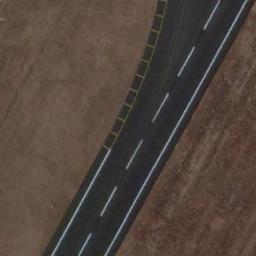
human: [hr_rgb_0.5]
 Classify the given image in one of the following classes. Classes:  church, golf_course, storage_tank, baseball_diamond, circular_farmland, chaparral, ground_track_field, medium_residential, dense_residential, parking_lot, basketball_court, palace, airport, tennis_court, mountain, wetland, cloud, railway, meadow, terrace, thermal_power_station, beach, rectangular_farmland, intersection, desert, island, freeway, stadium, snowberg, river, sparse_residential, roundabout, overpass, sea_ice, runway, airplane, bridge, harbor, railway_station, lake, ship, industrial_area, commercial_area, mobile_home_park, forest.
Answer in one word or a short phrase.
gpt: runway